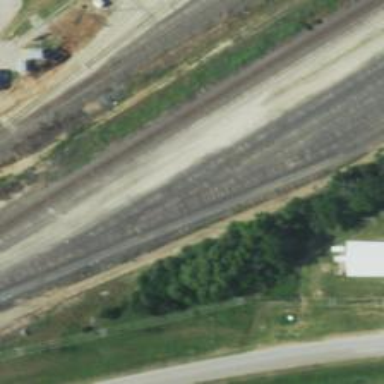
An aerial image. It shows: Railway siding for service.